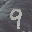
Label: 9